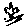
Label: bird